Question: <URL>

'''
<div class="client-box">
<div class="box-header clearfix">
<h6 class="pull-left">General Information</h6>
<button class="btn btn-small pull-right"><i class="icon-pencil"></i> Edit</button>
</div>
<p>box content</p>
</div>
'''
How can I get the header '<h6>' vertically-centered with respect to the Edit button?
Putting 'vertical-align' on the 'box-header' doesn't work. I don't want to hard-code a line-height because I might change the button sizing or something later and then it will break.
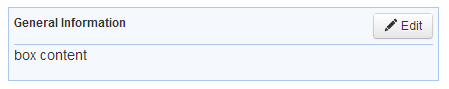
Answer: You could use css 'display: table' and 'display: table-cell' and 'vertical-align: middle'.
'''
<div class="box-header clearfix">
<div class="left-cell">
<h6>General Information</h6>
</div>
<div class="right-cell">
<button class="btn btn-small"><i class="icon-pencil"></i> Edit</button>
</div>
</div>
'''
'''
.box-header {
border-bottom: 1px solid #aac7ef;
padding-bottom: 5px;
display: table;
width: 100%;
}
.left-cell {
display: table-cell;
vertical-align: middle;
}
.right-cell {
display: table-cell;
vertical-align: middle;
text-align: right;
}
'''
<URL>